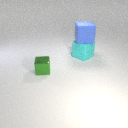
large cyan rubber cube to the right of small green metal cube